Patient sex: M
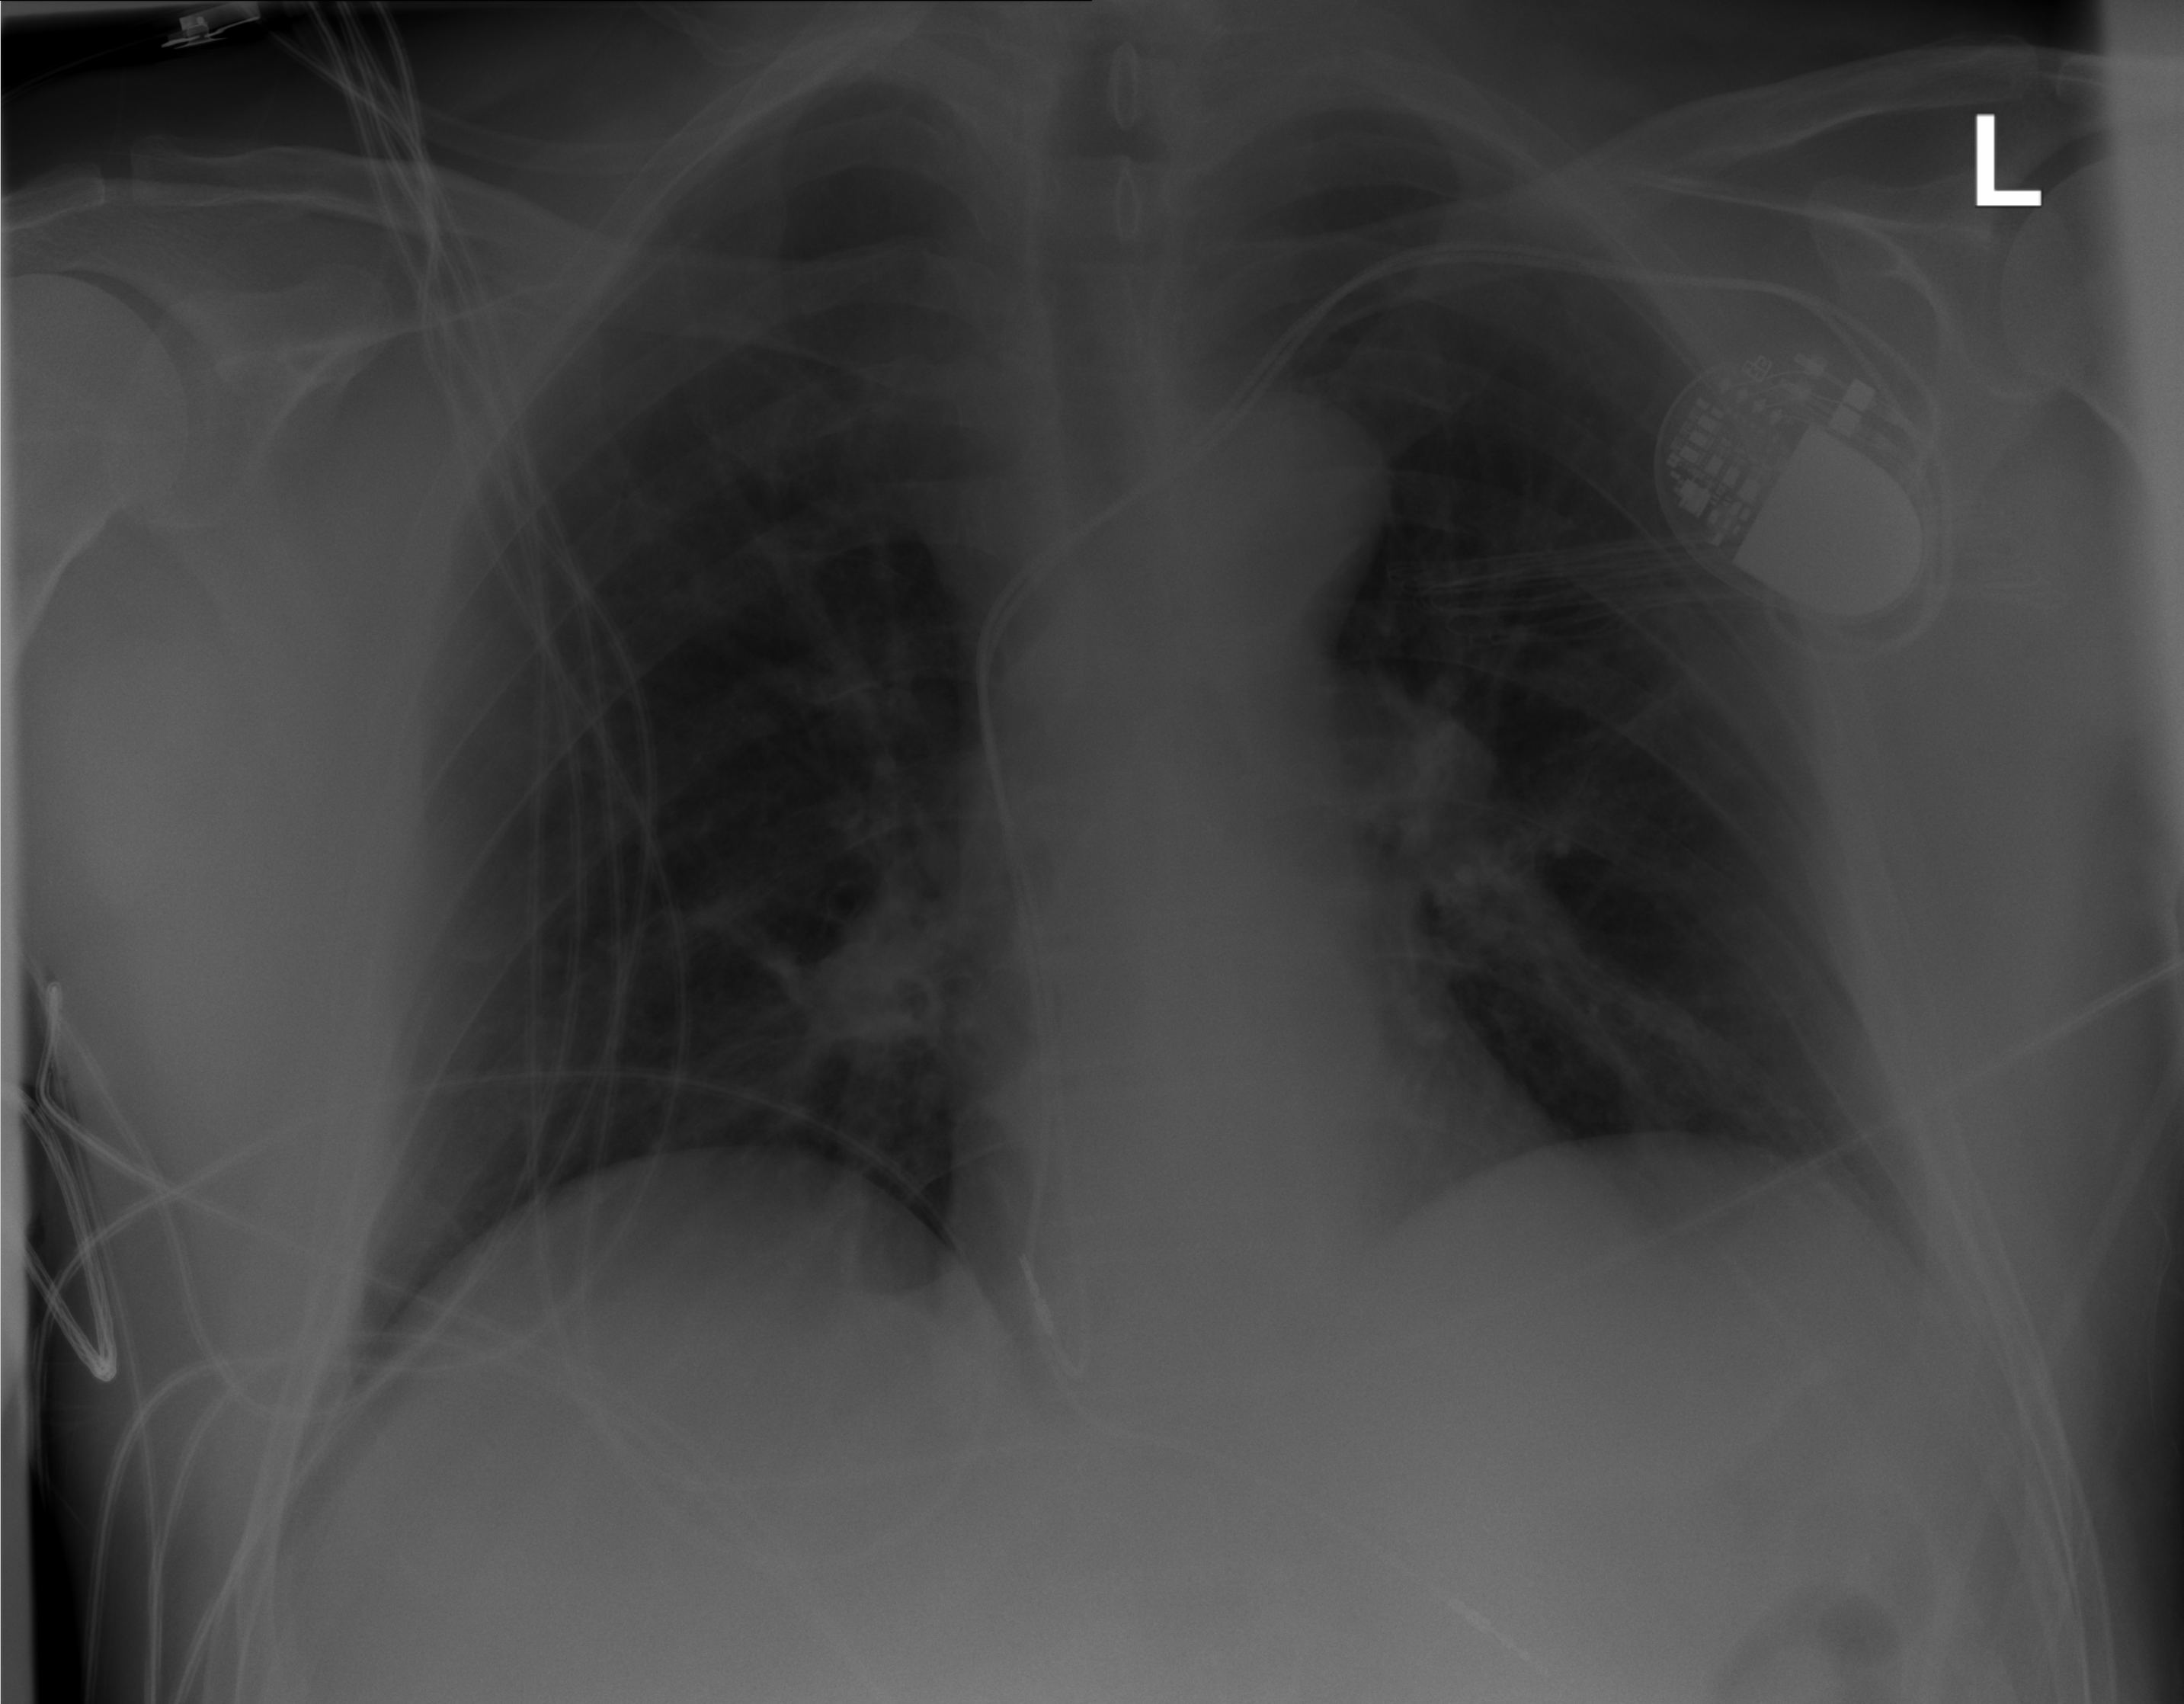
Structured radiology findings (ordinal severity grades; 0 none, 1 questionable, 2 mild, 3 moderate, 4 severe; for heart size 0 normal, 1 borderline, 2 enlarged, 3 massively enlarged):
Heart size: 0
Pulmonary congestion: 0
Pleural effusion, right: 1
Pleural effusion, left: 1
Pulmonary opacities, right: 0
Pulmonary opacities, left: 0
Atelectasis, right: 1
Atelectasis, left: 1